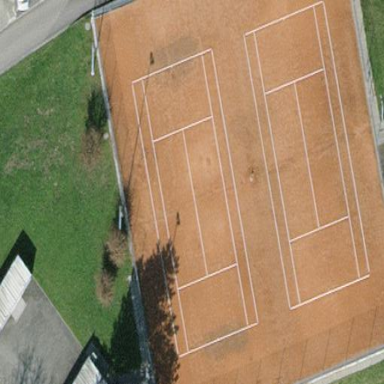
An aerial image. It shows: Sandy tennis court on pitch designated for leisure land.